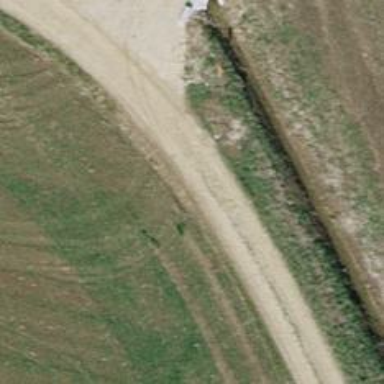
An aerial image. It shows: Agricultural track with grade2 track type.